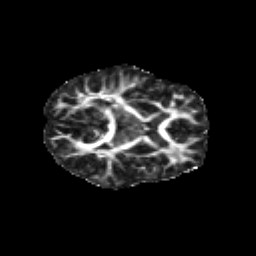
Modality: FA
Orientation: axial
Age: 12
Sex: female
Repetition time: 9.4 s
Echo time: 0.089 s